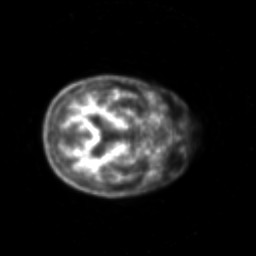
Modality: PET
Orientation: axial
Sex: female
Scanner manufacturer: siemens